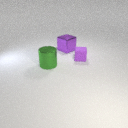
large purple metal cube to the right of large green metal cylinder